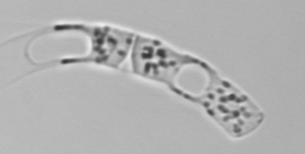
Label: Eucampia